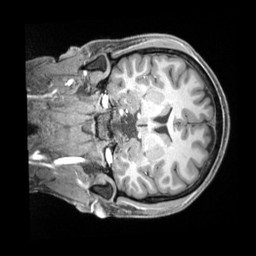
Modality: T1w
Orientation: coronal
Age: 21
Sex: male
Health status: ill
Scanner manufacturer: siemens
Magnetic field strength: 3 T
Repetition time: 2.2 s
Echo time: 0.00218 s